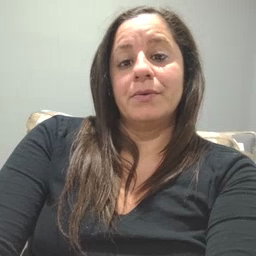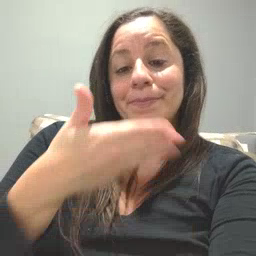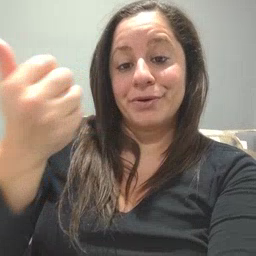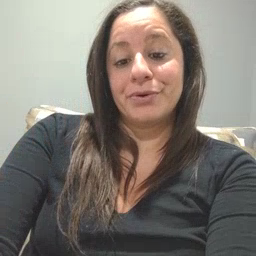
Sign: better